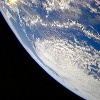
Label: cloud